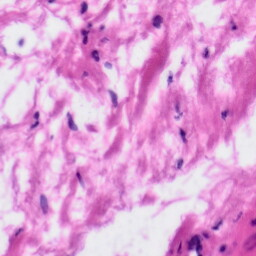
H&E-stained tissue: Tonsil